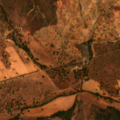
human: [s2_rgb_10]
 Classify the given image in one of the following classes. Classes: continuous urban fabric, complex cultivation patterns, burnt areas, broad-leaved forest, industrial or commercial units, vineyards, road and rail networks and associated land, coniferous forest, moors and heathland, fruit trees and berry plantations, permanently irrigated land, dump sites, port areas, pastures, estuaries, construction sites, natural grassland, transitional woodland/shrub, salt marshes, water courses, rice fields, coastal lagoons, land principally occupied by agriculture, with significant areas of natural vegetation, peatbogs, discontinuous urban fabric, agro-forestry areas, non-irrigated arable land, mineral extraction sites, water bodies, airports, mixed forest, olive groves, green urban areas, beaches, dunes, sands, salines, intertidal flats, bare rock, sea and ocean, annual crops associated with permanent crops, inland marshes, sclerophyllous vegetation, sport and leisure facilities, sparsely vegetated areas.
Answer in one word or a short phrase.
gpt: non-irrigated arable land, agro-forestry areas, broad-leaved forest